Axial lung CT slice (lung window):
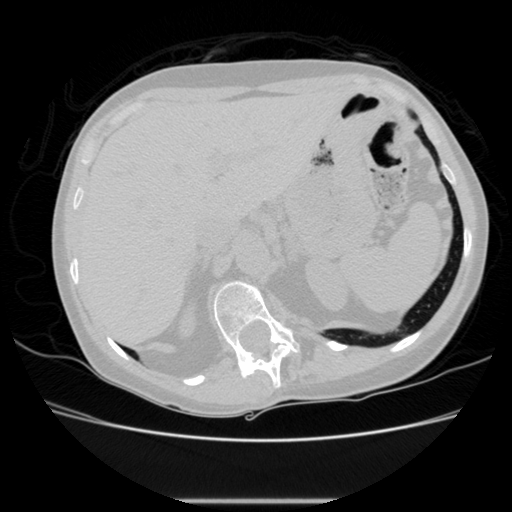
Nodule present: no